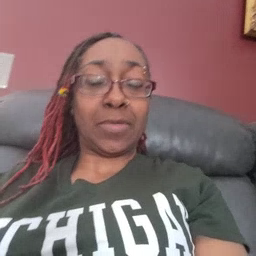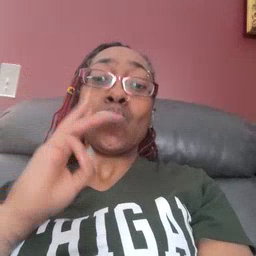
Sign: will